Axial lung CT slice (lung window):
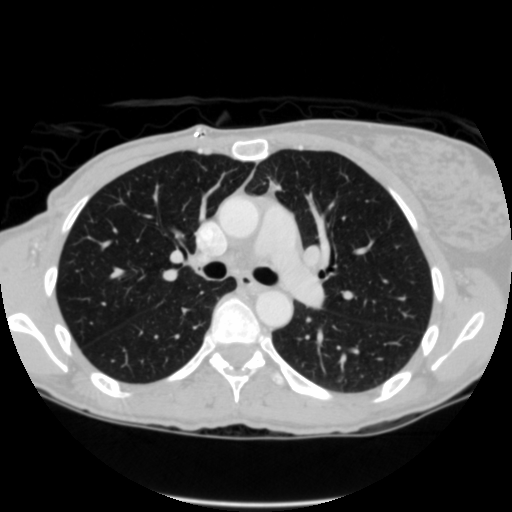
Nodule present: no